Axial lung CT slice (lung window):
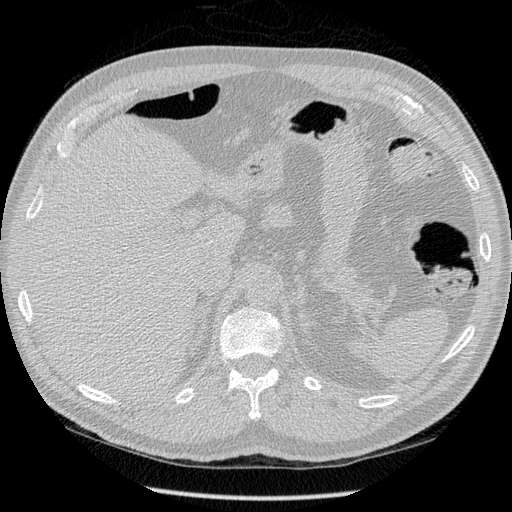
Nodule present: no